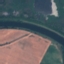
Land use / land cover: River